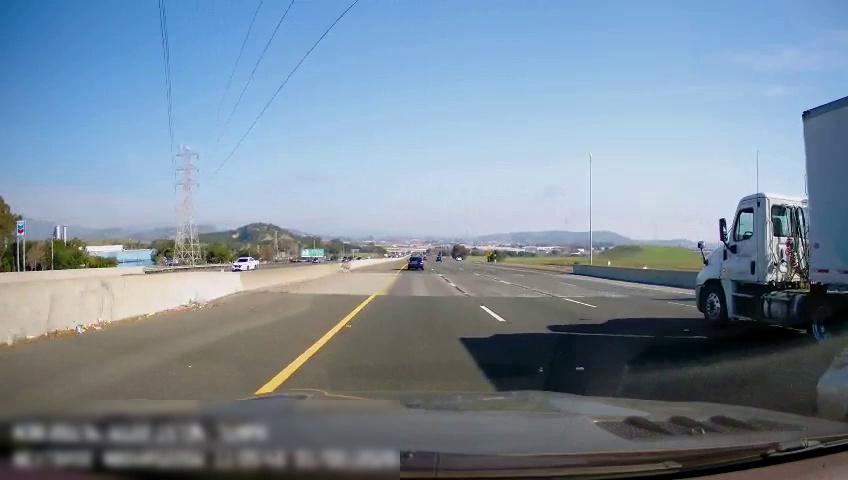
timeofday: Day
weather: Sunny
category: Drivable Space
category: Vehicles | Other LV
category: Vehicles | Car
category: Vehicles | Car
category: Vehicles | Truck
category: Lanes | Current Lane
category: Lanes | Current Lane
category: Lanes | Alternate Lane
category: Lanes | Alternate Lane
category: Lanes | Alternate Lane
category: Traffic | Signs